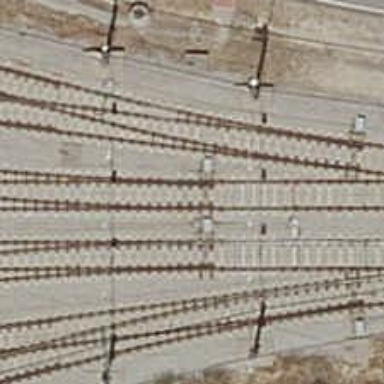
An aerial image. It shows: Railway switch.